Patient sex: F
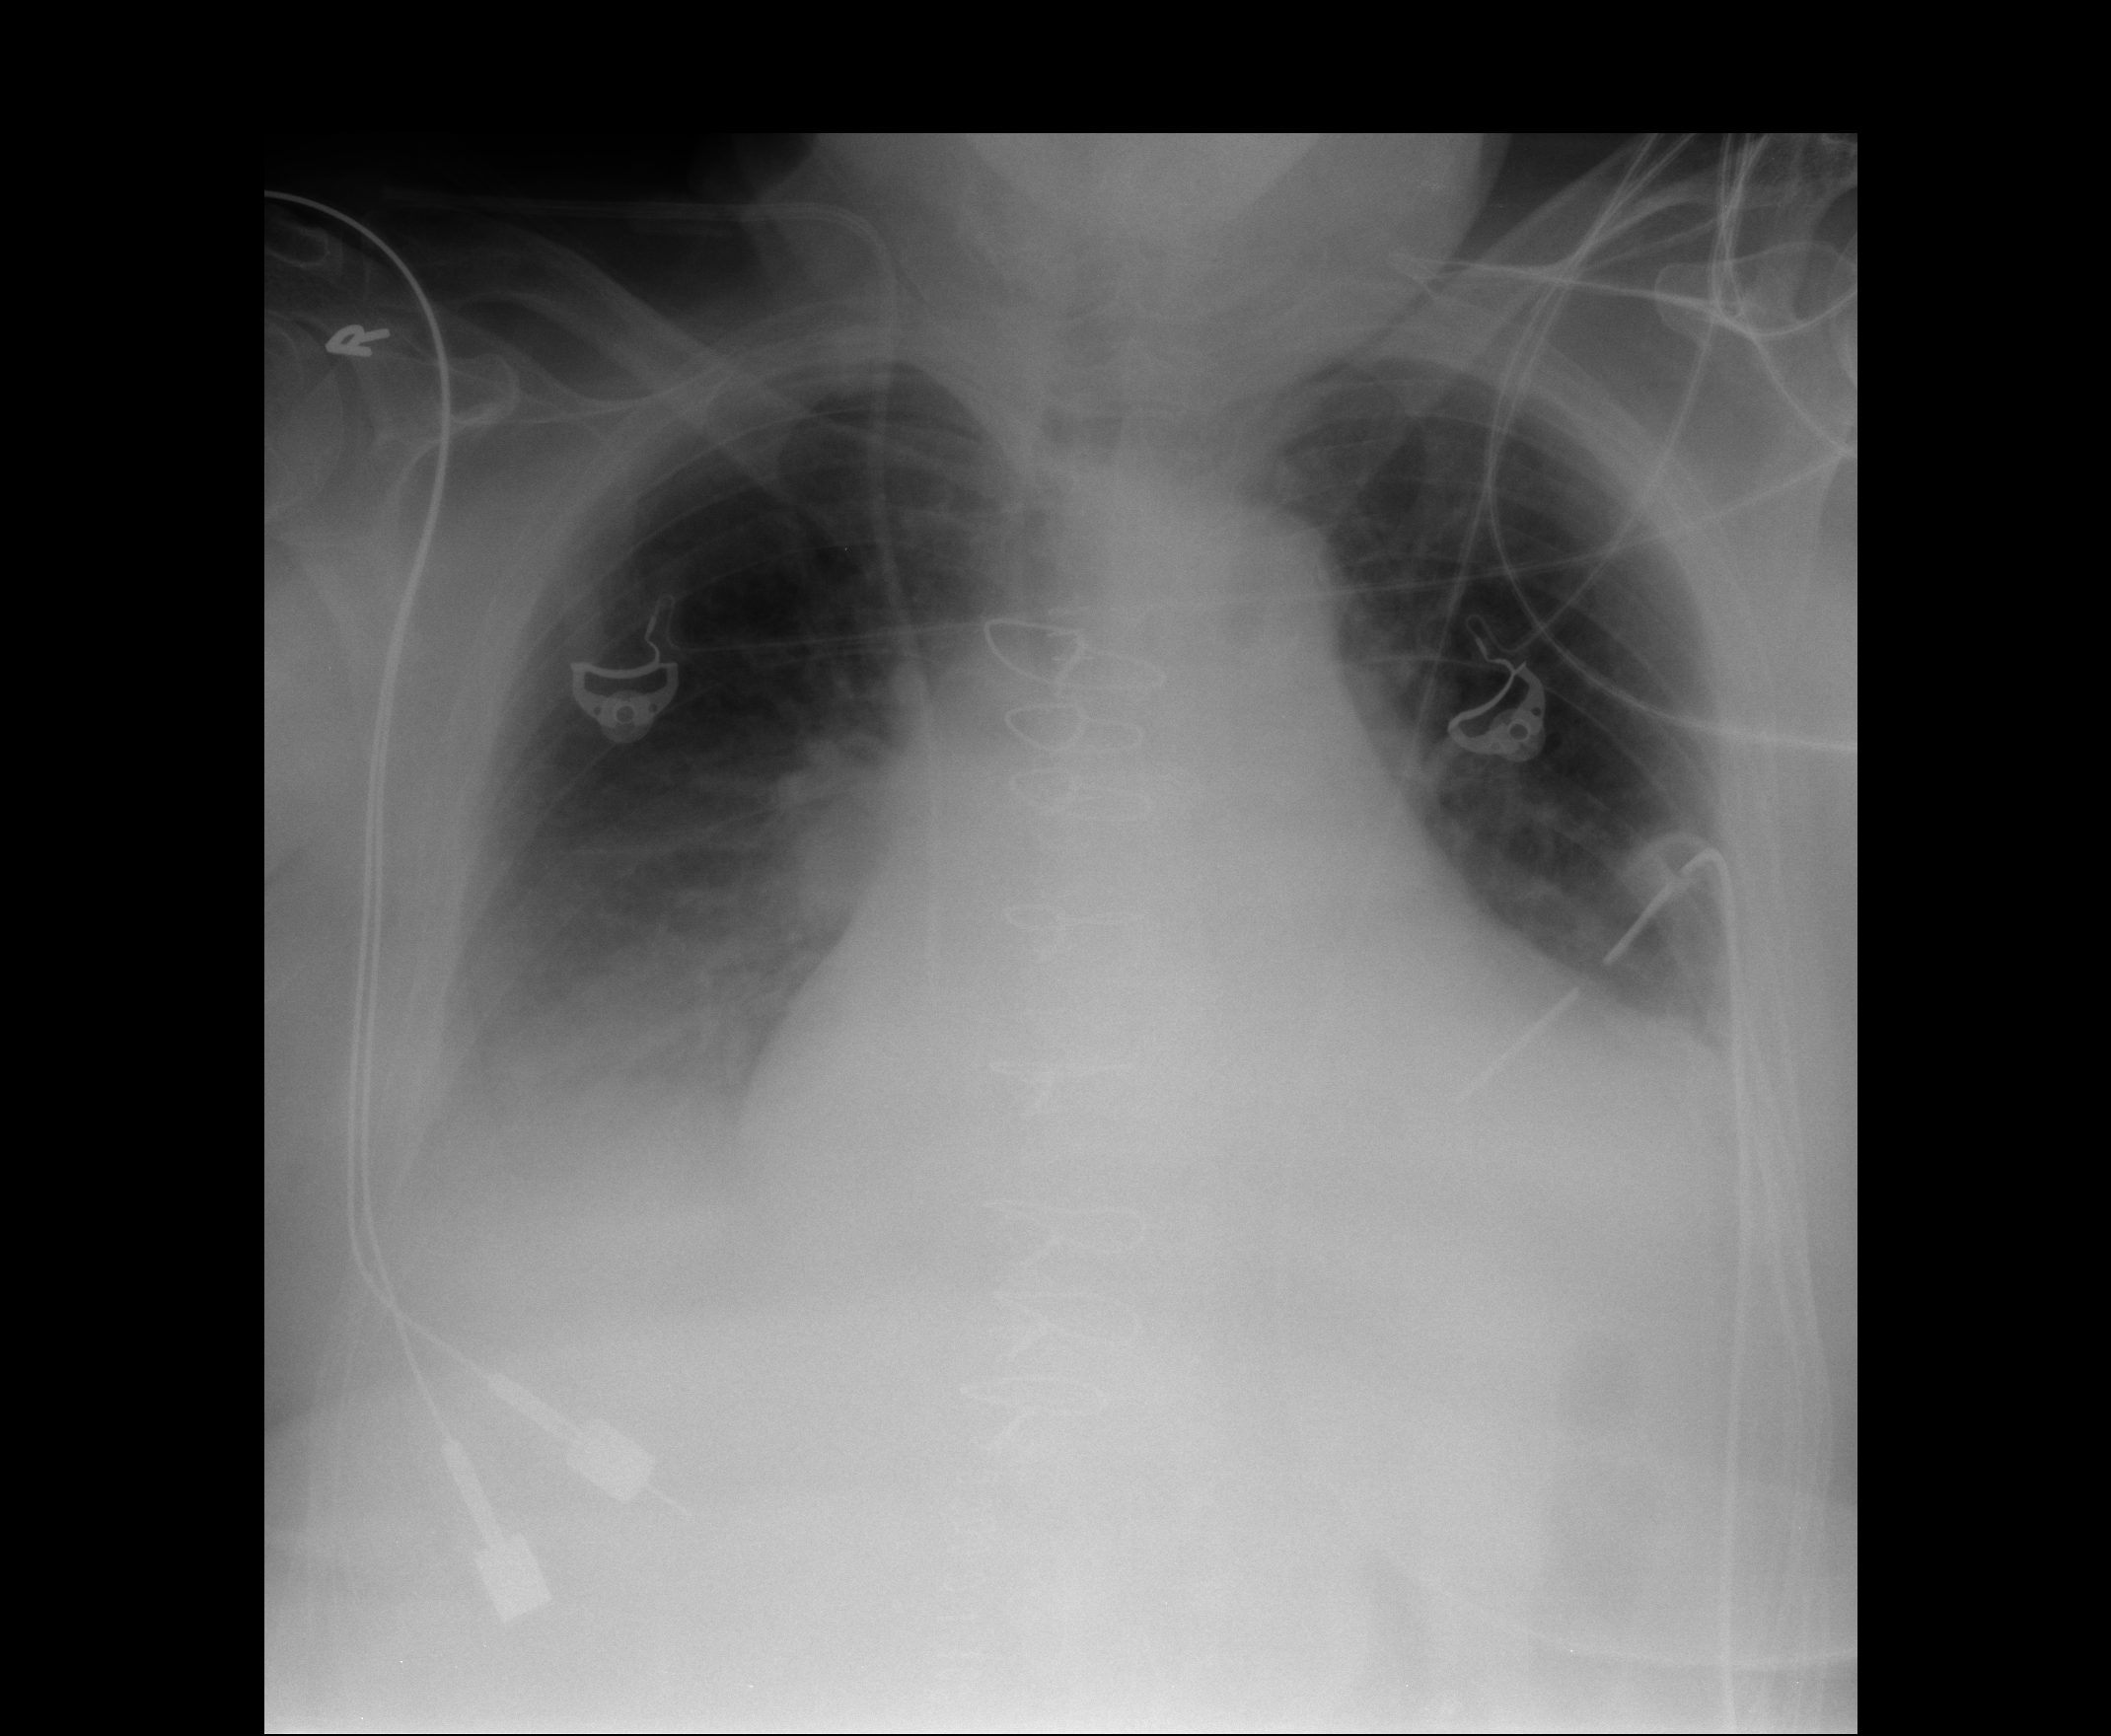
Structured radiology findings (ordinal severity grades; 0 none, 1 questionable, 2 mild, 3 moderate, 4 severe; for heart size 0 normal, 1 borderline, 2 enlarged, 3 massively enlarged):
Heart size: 3
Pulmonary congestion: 2
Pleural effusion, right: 2
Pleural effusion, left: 0
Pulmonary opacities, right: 0
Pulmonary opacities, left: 0
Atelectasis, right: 2
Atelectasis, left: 2